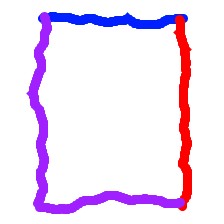
Shape: rectangle